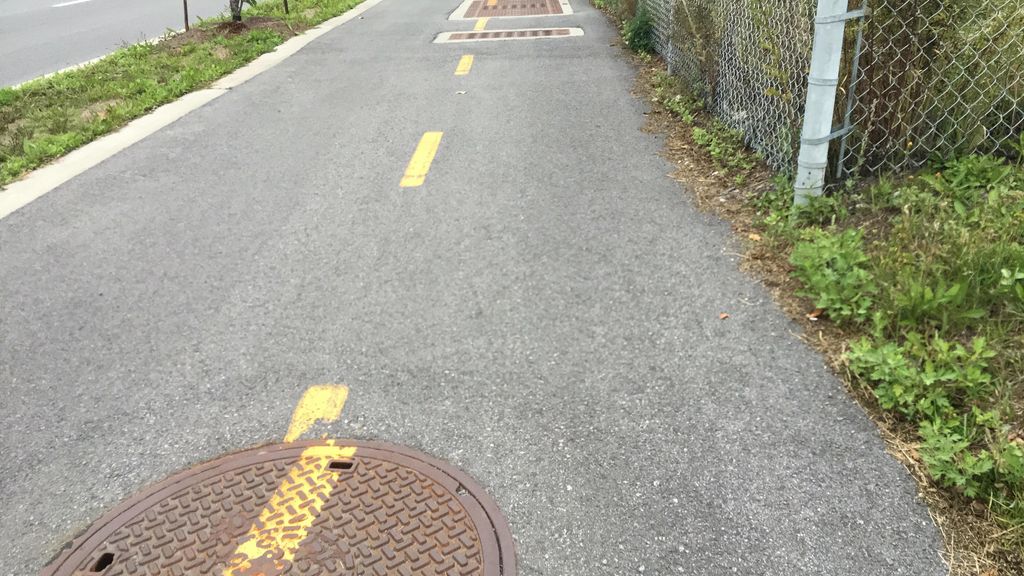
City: montreal